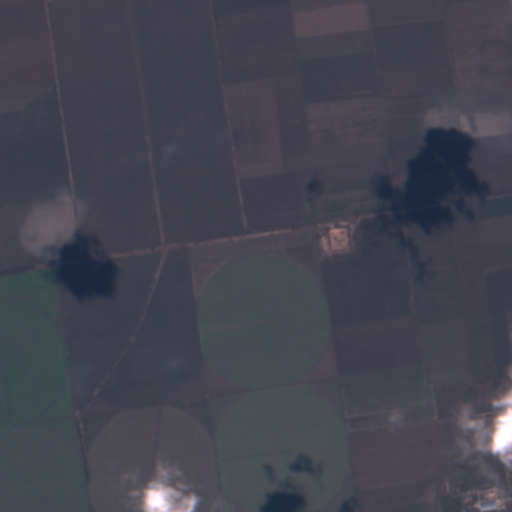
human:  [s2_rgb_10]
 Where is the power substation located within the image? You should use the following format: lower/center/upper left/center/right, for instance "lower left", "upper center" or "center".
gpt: The power substation is located in the lower right of the image.
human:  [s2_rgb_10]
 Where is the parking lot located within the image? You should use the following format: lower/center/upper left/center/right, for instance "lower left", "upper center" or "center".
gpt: There is no parking lot in the image.